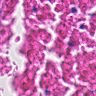
Metastatic tissue present: no